Field crop: tomato
Growth stage: 2
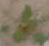
Species: solanum